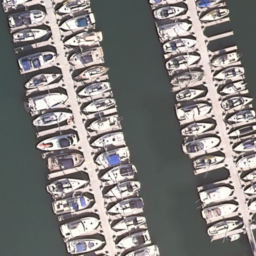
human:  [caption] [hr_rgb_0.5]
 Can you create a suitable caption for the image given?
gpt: Lots of boats docked in lines at the harbor .

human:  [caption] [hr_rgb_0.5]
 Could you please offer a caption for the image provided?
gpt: Lots of boats docked at the harbor and the water is deep blue .

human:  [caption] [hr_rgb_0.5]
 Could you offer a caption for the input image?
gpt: Many boats docked in lines at the harbor and the water is deep blue .

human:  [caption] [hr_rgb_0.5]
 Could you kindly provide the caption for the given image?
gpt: Many boats docked in lines at the harbor and some positions are free .

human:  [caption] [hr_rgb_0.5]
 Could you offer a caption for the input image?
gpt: Lots of boats docked neatly at the harbor and the boats are closed to each other .